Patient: sex F, age 63
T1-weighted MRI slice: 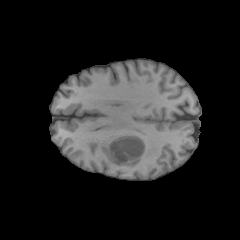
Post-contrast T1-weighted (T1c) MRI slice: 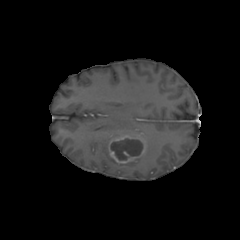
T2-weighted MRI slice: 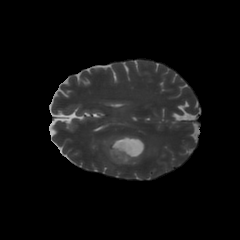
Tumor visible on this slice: yes
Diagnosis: Glioblastoma, IDH-wildtype
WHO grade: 4